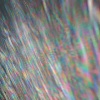
Label: sunburn